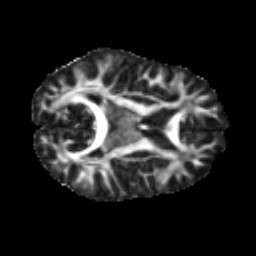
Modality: FA
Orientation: axial
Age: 22
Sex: male
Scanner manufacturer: ge
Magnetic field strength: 3 T
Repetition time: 7.8 s
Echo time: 0.0608 s